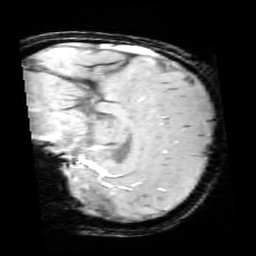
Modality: SWI
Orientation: sagittal
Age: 9
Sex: female
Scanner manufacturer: siemens
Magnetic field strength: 3 T
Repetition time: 0.027 s
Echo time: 0.02 s